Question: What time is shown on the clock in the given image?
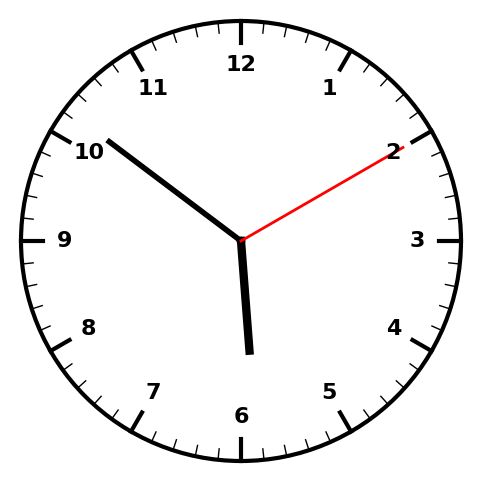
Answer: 05:51:10